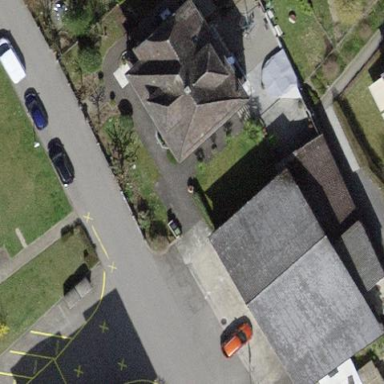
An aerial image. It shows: Group of garages.